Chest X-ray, AP view. Patient: 38 years old, sex F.
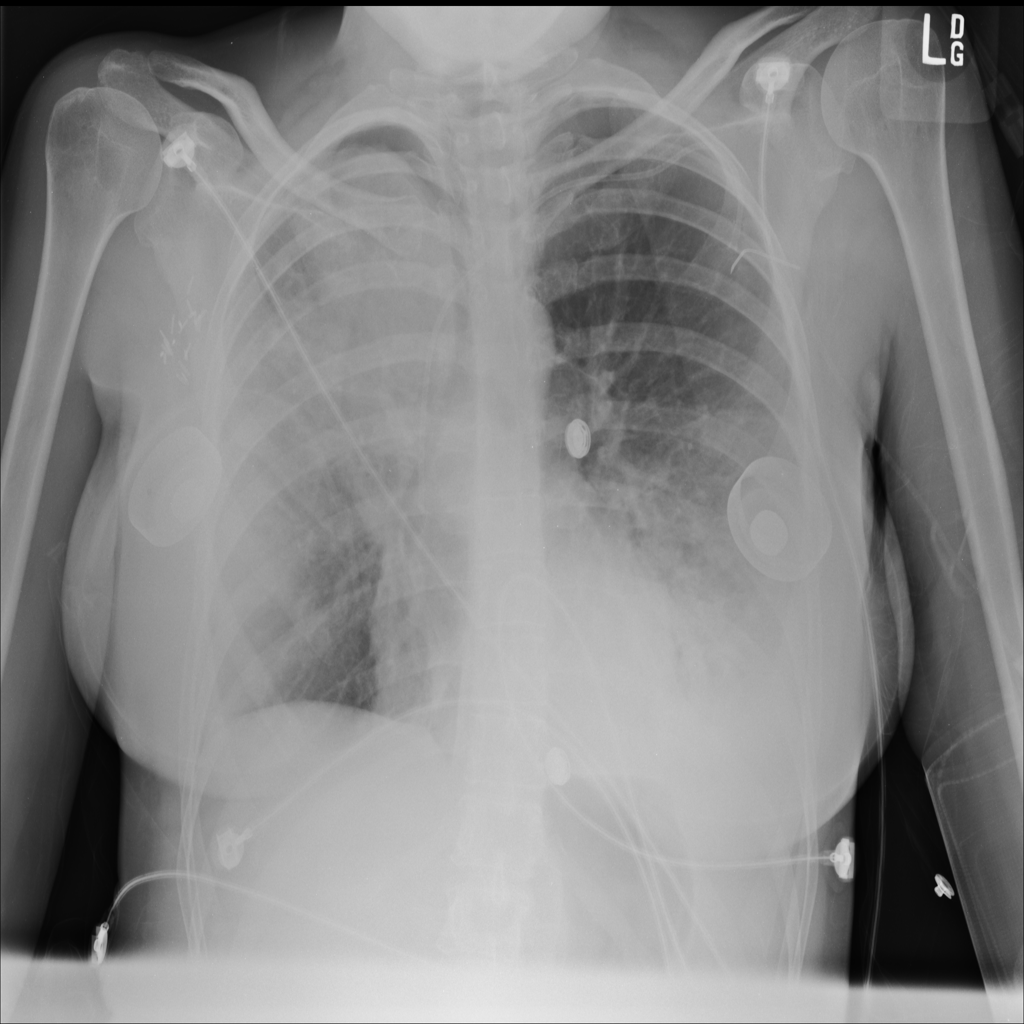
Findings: No Finding